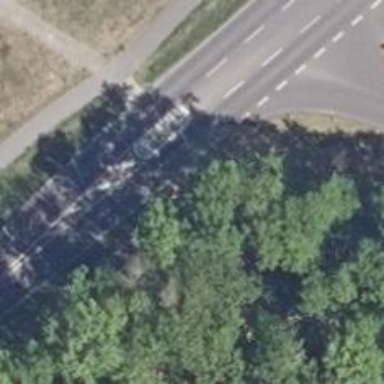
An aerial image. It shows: Uncontrolled crossing with pedestrian island.